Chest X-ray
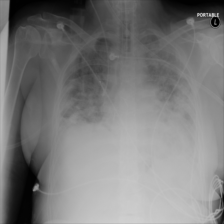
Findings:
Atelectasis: negative
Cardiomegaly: negative
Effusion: negative
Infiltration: negative
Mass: negative
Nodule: negative
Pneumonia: negative
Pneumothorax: negative
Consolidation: negative
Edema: negative
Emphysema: negative
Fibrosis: negative
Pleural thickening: negative
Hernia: negative